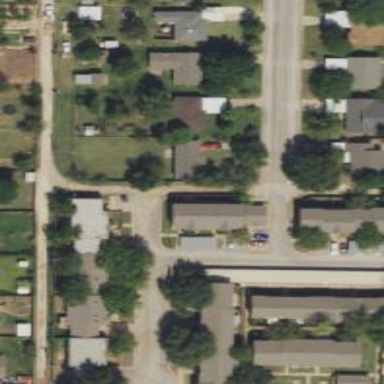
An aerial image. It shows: Alleyway designated as service road.